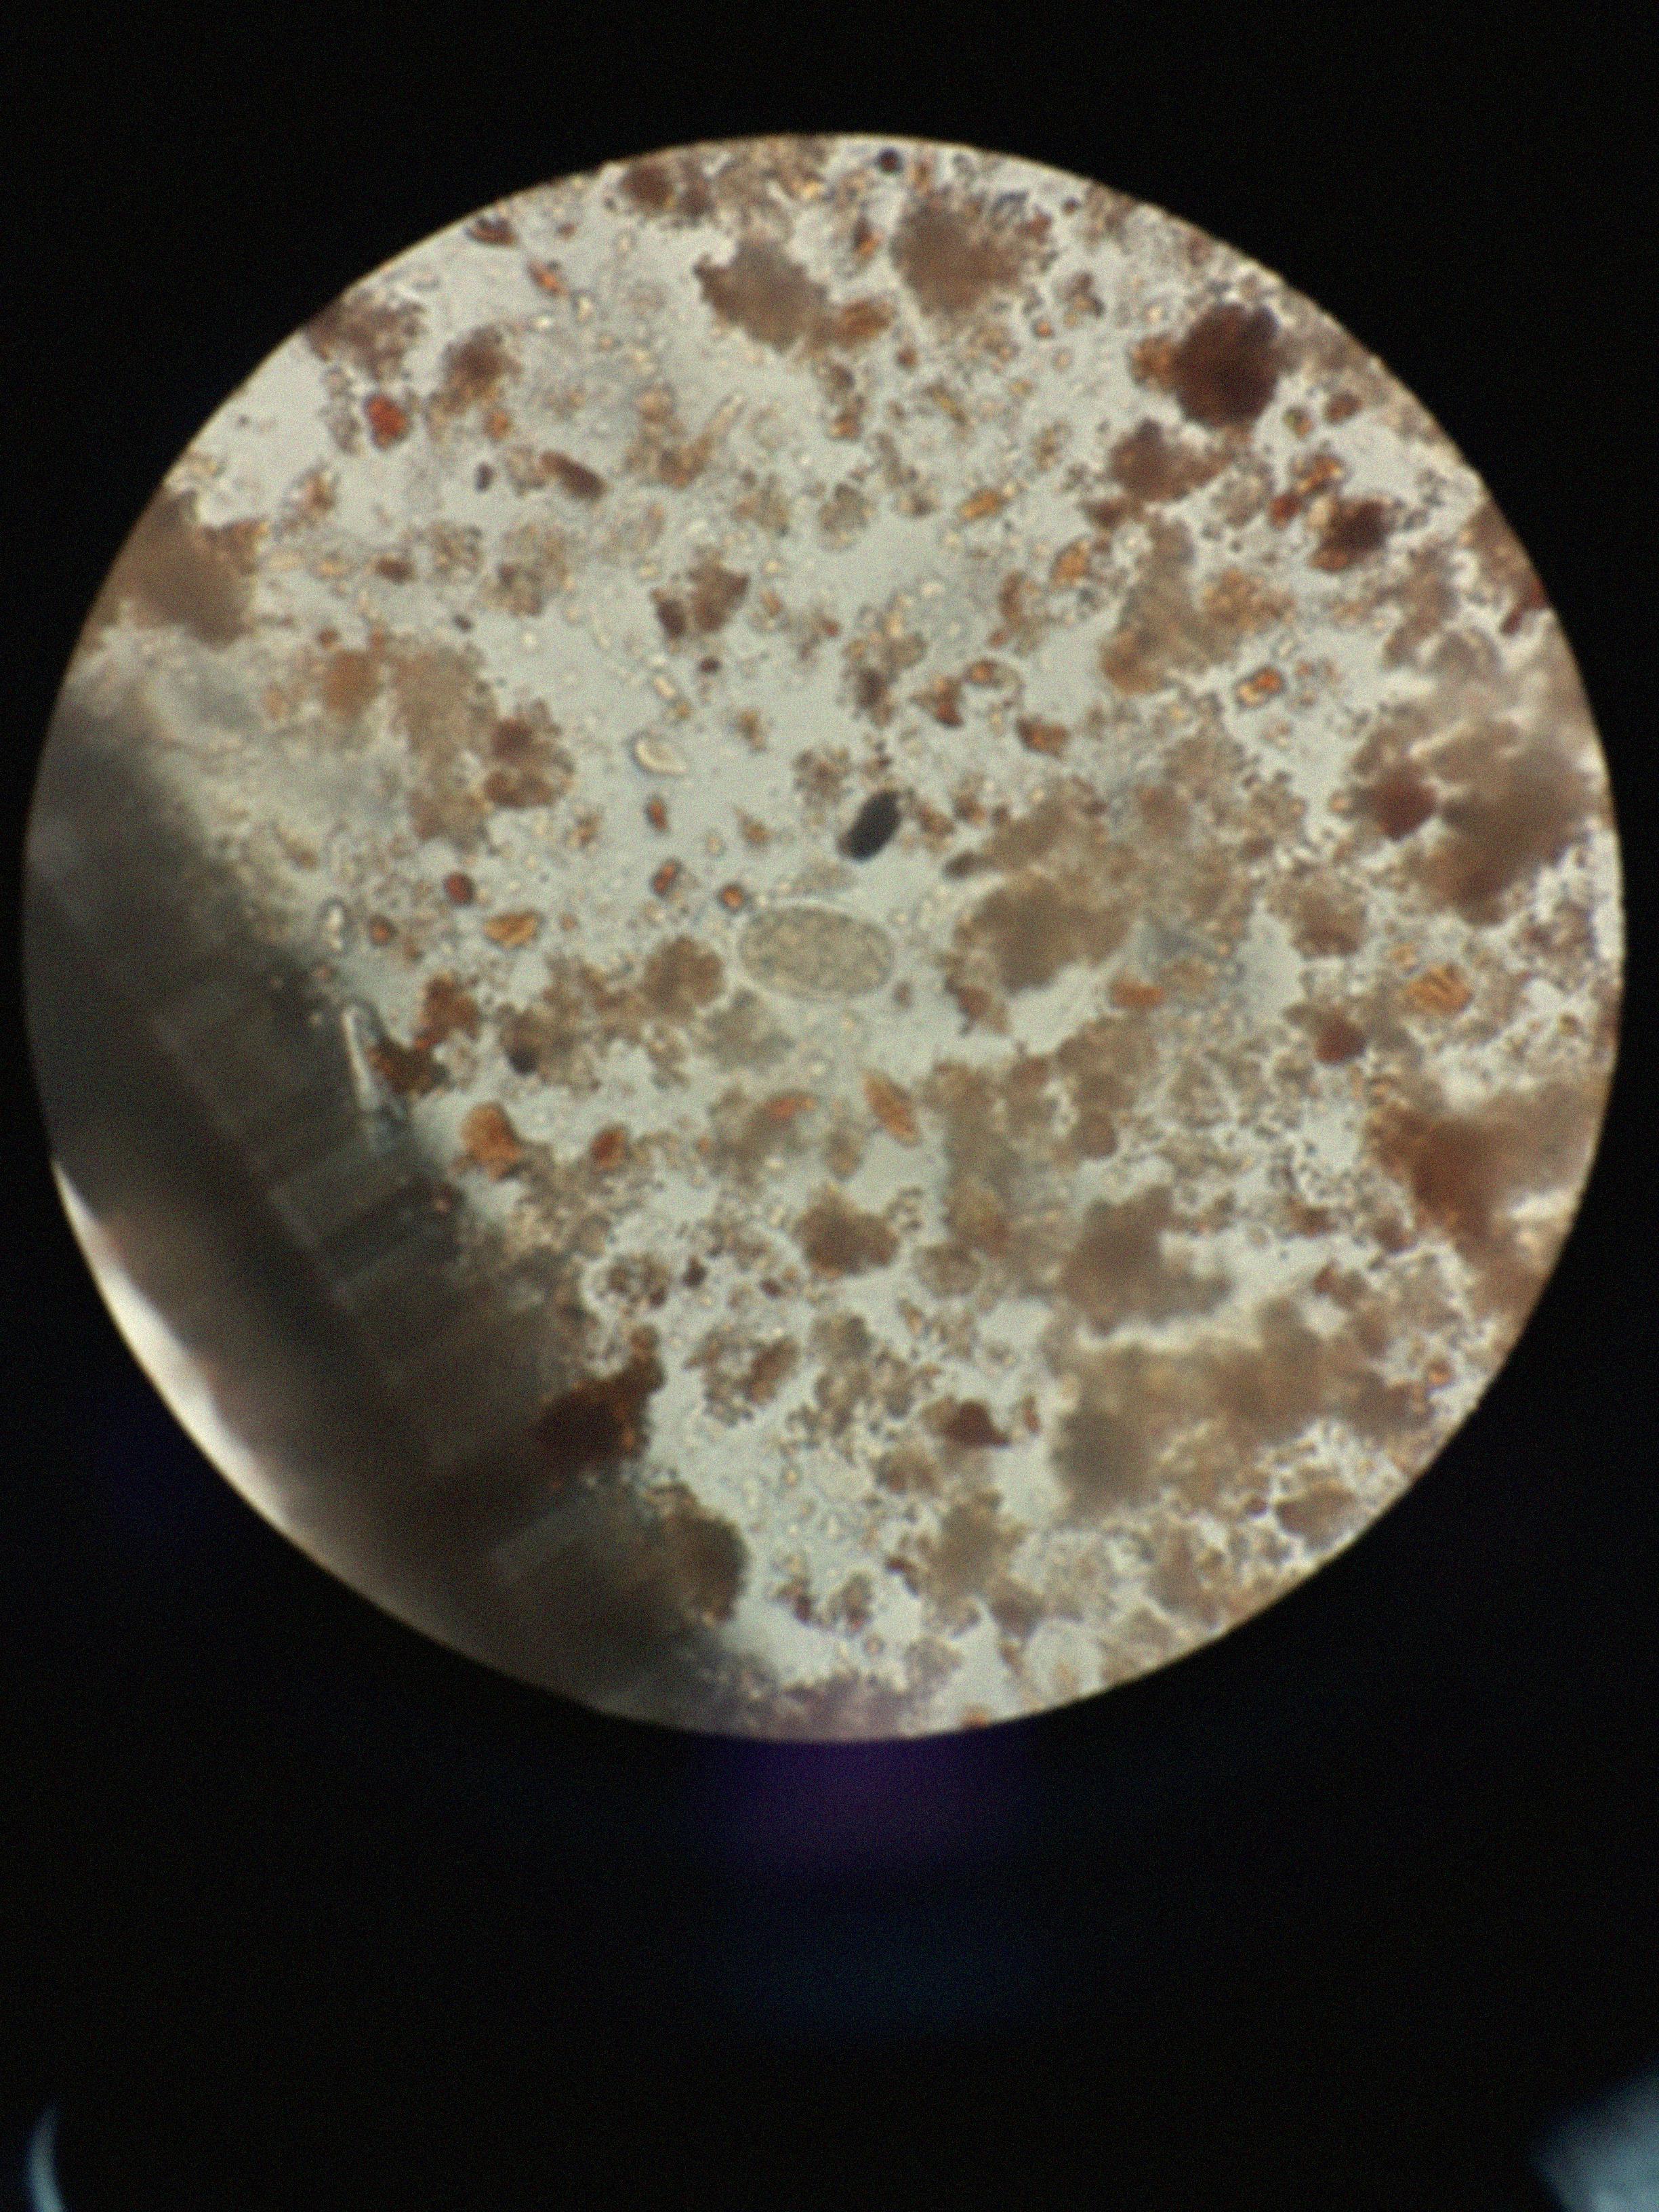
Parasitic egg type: Hookworm egg